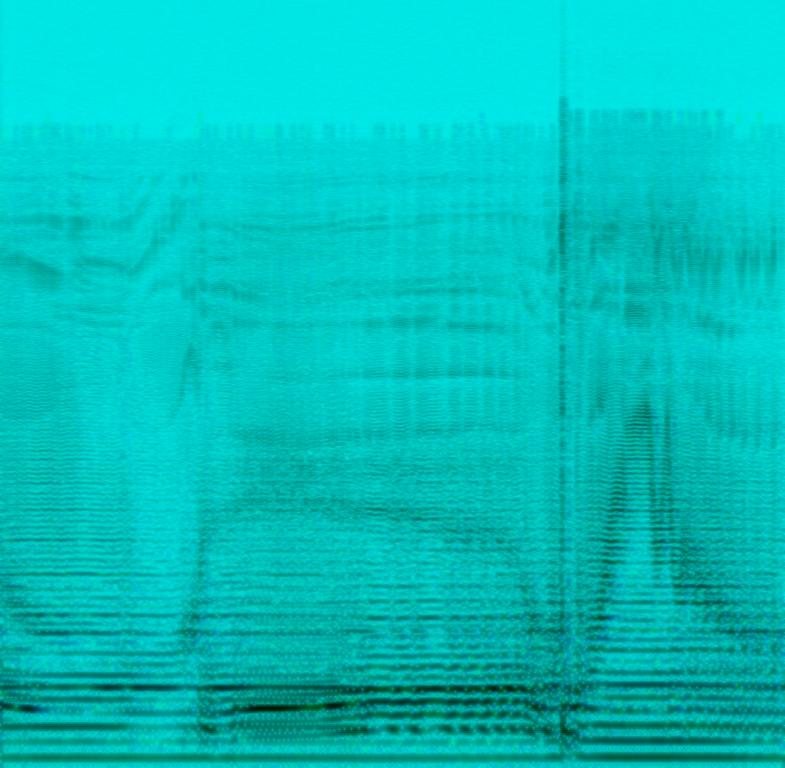
The song is an instrumental. The tempo is slow with a didgeridoo playing percussive grunting low tones in a sonorous manner. The song is trance-like with a dance performing live on stage. The song is meditative and deeply spiritual.